Question: I know this question has been asked a lot but I'm new to Objective-C.
My code in the first viewcontroller.h:
'''
@interface ViewController : UIViewController
@property (nonatomic) int mutecounter;
@property (nonatomic) ViewController *targetLevelController;
@end
'''
My code in the first viewcontroller in the .m file:
'''
#import "ViewController.h"
@interface ViewController ()
@end
@implementation ViewController
@synthesize mutecounter;
- (void)viewDidLoad
{
[super viewDidLoad];
NSURL *musicFile = [[NSBundle mainBundle] URLForResource:@"Ambler" withExtension:@"mp3"];
self.backgroundMusic = [[AVAudioPlayer alloc] initWithContentsOfURL:musicFile error:nil];
self.backgroundMusic.numberOfLoops = -1;
self.backgroundMusic.volume = 0.3;
[self.backgroundMusic play];
[self.muteButtonOutlet setBackgroundImage:[UIImage imageNamed:@"mutebutton.png"] forState: UIControlStateNormal];
_targetLevelController=[[ViewController alloc]init];
_targetLevelController.mutecounter = mutecounter;
}
- (IBAction)muteButton:(id)sender {
if (mutecounter % 2 == 0){
self.backgroundMusic.volume = 0;
mutecounter = mutecounter + 1;
[self.muteButtonOutlet setBackgroundImage:[UIImage imageNamed:@"unmutebutton.png"] forState: UIControlStateNormal];
} else {
self.backgroundMusic.volume = 0.3;
mutecounter = mutecounter + 1;
[self.muteButtonOutlet setBackgroundImage:[UIImage imageNamed:@"mutebutton.png"] forState: UIControlStateNormal];
}
}
'''
And my code in the second Viewcontroller.h:
'''
@interface LevelController : UIViewController
- (IBAction)muteButton:(id)sender;
@end
'''
and my code in the second Viewcontroller.m
'''
#import "LevelController.h"
#import "ViewController.h"
@interface LevelController ()
@end
@implementation LevelController
int mutecounter2;
- (void)viewDidLoad
{
[super viewDidLoad];
NSURL *musicFile = [[NSBundle mainBundle] URLForResource:@"Ambler" withExtension:@"mp3"];
self.backgroundMusic = [[AVAudioPlayer alloc] initWithContentsOfURL:musicFile error:nil];
self.backgroundMusic.numberOfLoops = -1;
self.backgroundMusic.volume = 0.3;
[self.backgroundMusic play];
ViewController *targetLevelController=[[ViewController alloc]init];
mutecounter2 = targetLevelController.mutecounter;
if (mutecounter2 % 2 == 0){
self.backgroundMusic.volume = 0;
[self.muteButtonOutlet setBackgroundImage:[UIImage imageNamed:@"mutebutton.png"] forState: UIControlStateNormal];
} else {
self.backgroundMusic.volume = 0.3;
[self.muteButtonOutlet setBackgroundImage:[UIImage imageNamed:@"unmutebutton.png"] forState: UIControlStateNormal];
}
}
- (IBAction)muteButton:(id)sender {
if (mutecounter2 % 2 == 0){
self.backgroundMusic.volume = 0;
mutecounter2 = mutecounter2 + 1;
[self.muteButtonOutlet setBackgroundImage:[UIImage imageNamed:@"unmutebutton.png"] forState: UIControlStateNormal];
} else {
self.backgroundMusic.volume = 0.3;
mutecounter2 = mutecounter2 + 1;
[self.muteButtonOutlet setBackgroundImage:[UIImage imageNamed:@"mutebutton.png"] forState: UIControlStateNormal];
}
}
'''
The problem is that the code isn't working.
Could someone help me?
I always get the value 0 in mutecounter2.
But it should be 1 or 2 or 3 or something.
Thanks Matis

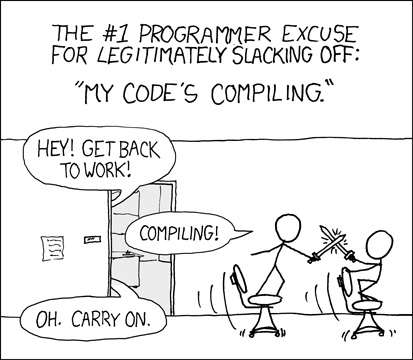
Answer: Lots of issues here. I'd suggest revisiting some of the guides that discuss application architecture. mutecounter2 is not an instance variable, for example, but it probably shouldn't exist at all.
If the mute count is global state in your application, probably the easiest place to store it is in your application's delegate. Add a the muteCounter @property to the delegate and both view controllers can get to it.
However, if your 2nd view controller is always pushed by the first, then the first can set the value on the second prior to the push. Thus is also common.
Unless that muteCounter is supposed to be persisted across app launches, do not use NSUserDefaults.
---
Thinking this through a bit more, it seems like @MatisDS should likely use a shared instance that manages the background music, including containment of the mute counter, etc... While shared instances are generally discouraged, there are cases where it is warranted and this would seem to be one of them in that you are only going to have one background piece of music playing and it would likely need to be globally managed.
While Peter Hosey's suggestion of using a global variable is quite valid, there seems to be enough logic related to the management of said variable that encapsulating that functionality into a single spot would save code and be simpler.